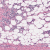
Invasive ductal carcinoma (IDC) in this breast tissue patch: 1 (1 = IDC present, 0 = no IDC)